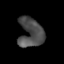
Tissue: lung
Cell type: Epithelial cells
Senescence score: 0.2132
Nuclear area (px): 688
Mean DAPI intensity: 76.429